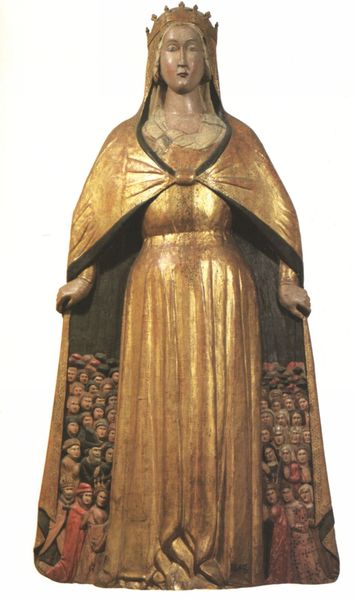
Titel: Schutzmantelmadonna
Institution: Florenz, Bargello
Schlagwörter: blau, frauen, menschen, männer, gürtel, rot, falten, gold, mantel, stehend, krone, vergoldet, knien, beten, maria, schutz, schutzmantelmadonna